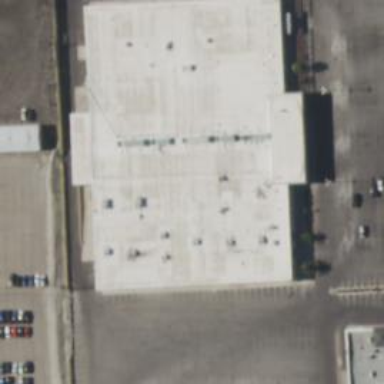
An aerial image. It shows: Fitness center located in leisure land.